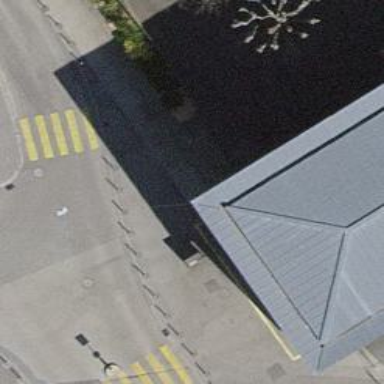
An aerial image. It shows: Bollard barrier.